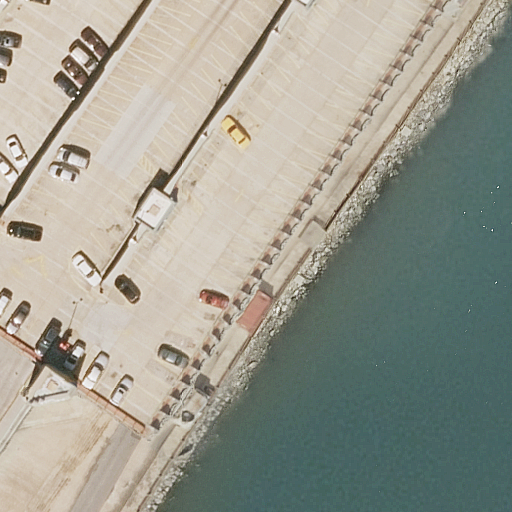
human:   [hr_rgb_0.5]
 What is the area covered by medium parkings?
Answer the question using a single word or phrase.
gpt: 0m2

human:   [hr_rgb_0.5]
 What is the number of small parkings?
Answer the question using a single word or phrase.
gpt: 0

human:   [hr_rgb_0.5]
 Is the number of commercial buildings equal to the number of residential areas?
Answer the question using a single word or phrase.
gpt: no

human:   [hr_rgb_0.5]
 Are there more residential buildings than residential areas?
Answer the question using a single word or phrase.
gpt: no

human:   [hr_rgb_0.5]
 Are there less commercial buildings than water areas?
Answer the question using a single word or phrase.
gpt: yes

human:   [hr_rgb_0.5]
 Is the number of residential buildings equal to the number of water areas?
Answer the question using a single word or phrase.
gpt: yes

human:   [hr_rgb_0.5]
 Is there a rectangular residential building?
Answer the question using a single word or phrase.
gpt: no

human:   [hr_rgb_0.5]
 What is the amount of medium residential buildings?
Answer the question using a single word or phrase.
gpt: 0

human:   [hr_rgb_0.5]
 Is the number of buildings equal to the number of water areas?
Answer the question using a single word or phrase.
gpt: no

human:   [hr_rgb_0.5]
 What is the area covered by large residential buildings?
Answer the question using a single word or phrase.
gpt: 1669m2

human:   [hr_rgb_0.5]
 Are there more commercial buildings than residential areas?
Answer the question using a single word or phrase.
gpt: no

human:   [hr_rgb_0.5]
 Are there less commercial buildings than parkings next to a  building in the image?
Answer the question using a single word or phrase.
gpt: yes

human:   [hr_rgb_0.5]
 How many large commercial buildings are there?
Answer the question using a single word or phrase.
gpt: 0

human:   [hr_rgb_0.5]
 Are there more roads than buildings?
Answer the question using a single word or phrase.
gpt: yes

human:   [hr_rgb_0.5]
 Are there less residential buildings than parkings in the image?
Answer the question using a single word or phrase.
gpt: no

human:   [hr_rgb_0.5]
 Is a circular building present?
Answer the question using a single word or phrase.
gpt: no

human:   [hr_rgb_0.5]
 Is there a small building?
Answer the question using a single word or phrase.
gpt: no

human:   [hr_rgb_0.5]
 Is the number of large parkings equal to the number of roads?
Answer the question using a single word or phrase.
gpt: no

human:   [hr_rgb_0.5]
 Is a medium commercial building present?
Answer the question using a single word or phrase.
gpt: no

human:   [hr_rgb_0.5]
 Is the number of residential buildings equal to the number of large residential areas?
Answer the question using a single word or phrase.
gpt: yes

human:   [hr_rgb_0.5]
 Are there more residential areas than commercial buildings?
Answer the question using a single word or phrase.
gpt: yes

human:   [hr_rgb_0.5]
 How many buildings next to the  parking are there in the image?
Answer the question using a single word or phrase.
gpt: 2

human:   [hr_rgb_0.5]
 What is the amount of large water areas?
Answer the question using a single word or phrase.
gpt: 1

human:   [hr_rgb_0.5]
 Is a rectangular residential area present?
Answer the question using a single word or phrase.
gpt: no

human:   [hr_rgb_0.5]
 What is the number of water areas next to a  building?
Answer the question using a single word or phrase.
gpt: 1

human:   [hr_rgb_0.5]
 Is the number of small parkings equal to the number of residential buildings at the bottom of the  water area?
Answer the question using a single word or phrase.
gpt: yes

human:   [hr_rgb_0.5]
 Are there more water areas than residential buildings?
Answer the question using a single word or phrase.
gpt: no

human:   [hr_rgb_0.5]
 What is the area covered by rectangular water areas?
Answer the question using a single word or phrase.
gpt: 3910m2

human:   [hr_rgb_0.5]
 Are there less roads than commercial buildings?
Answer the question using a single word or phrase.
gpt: no

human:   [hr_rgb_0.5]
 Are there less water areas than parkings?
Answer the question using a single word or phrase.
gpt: no

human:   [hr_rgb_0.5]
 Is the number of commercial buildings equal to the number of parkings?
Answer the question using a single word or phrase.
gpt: no

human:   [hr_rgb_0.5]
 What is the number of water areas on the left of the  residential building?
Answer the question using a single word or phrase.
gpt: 0

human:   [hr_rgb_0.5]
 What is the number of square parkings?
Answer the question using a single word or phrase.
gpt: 0

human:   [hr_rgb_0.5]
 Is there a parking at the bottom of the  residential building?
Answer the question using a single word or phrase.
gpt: no

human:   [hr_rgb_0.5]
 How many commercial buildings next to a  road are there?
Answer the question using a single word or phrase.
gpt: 0

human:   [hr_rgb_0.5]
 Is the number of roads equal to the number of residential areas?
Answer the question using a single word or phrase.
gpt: no